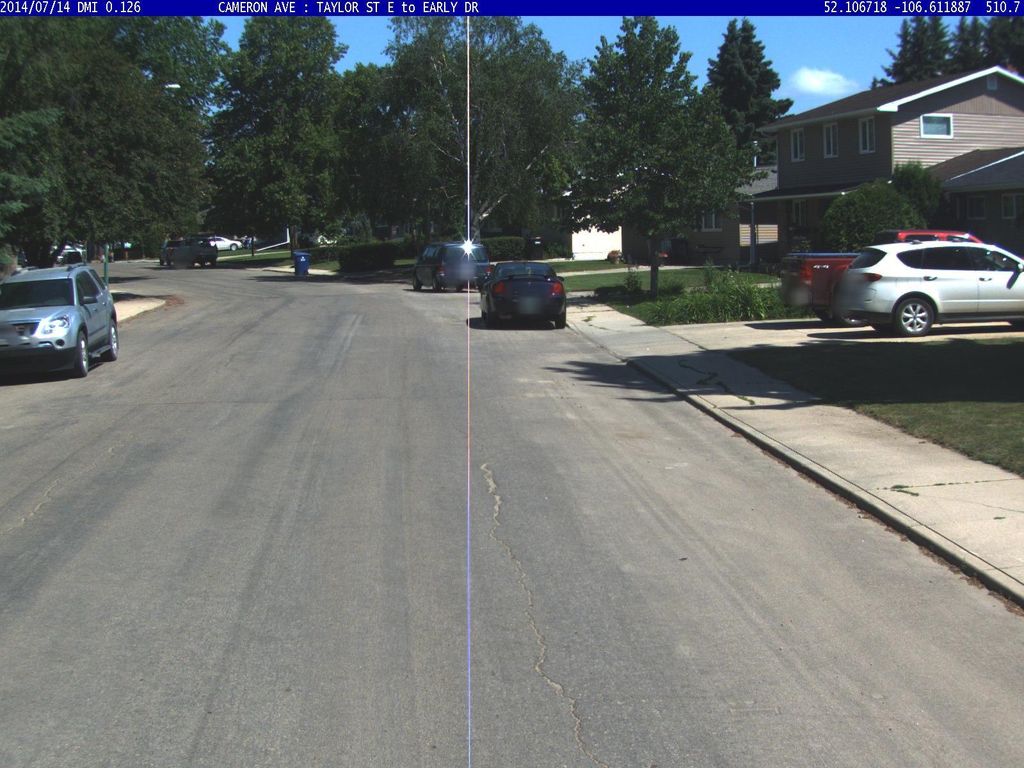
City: saskatoon